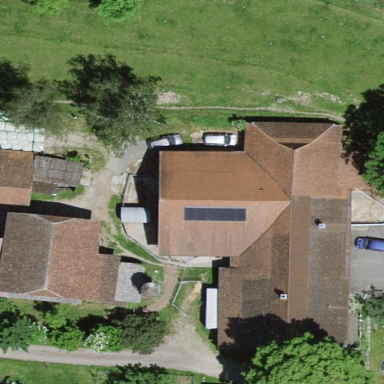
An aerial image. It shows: Farm building.